Aerial crown-view tile of a tropical tree (Barro Colorado Island, Panama), acquired 20250414:
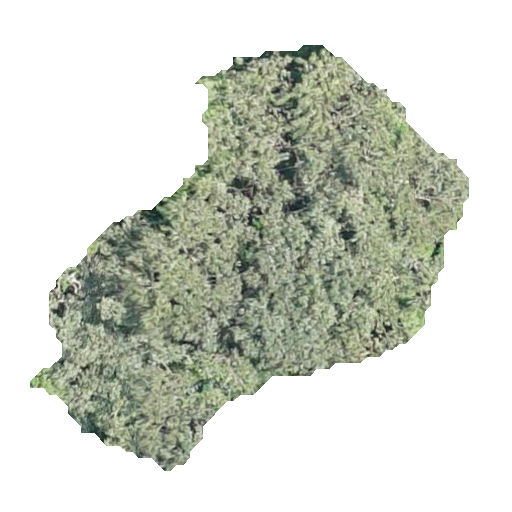
Species: Luehea seemannii
GBIF accepted scientific name: Luehea seemannii
Crown area: 152.135 m²